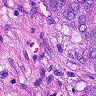
Metastatic tissue present: yes